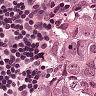
Metastatic tissue present: yes